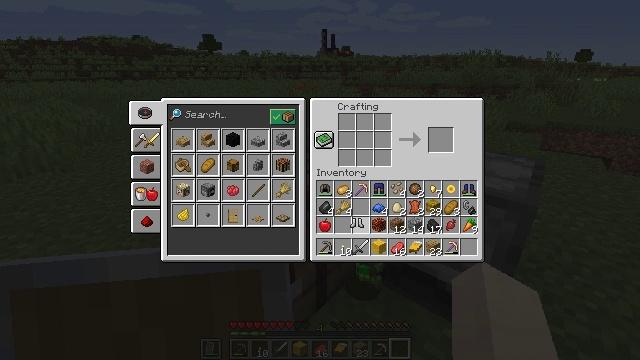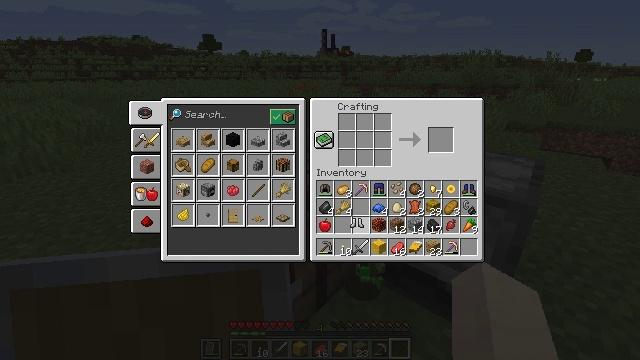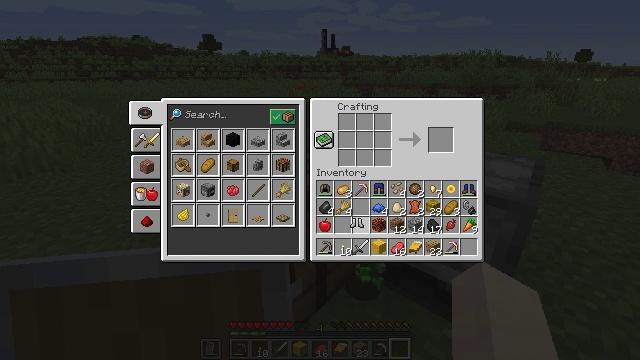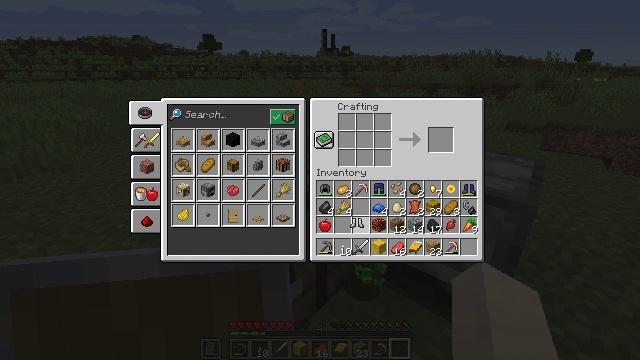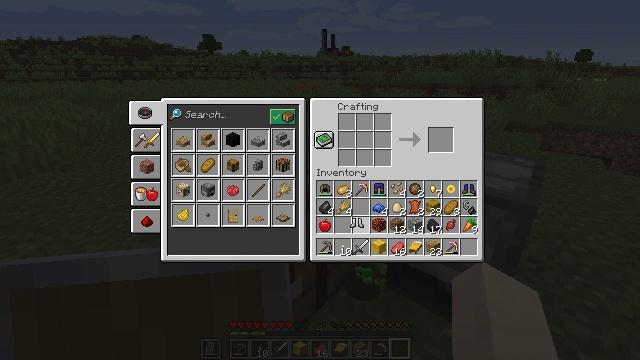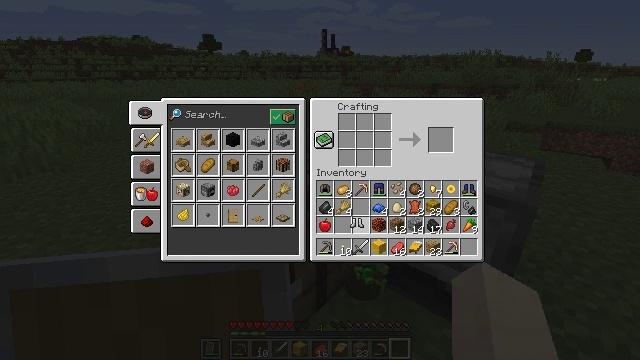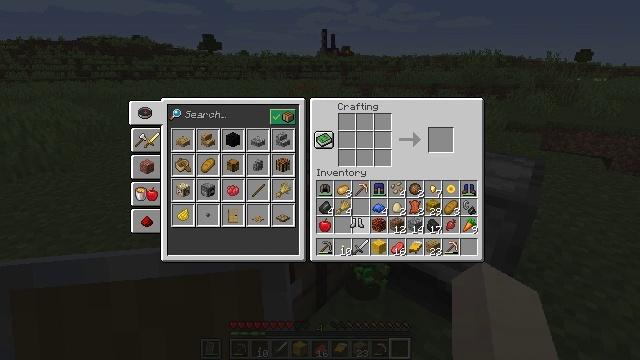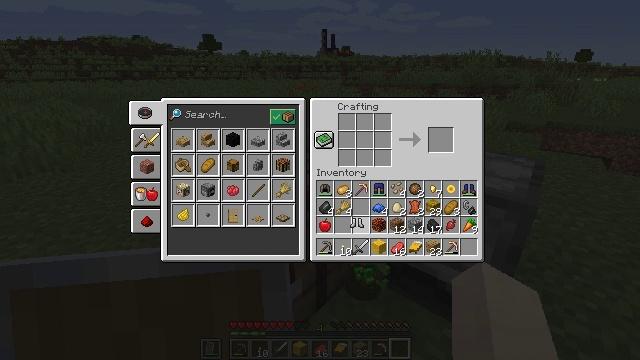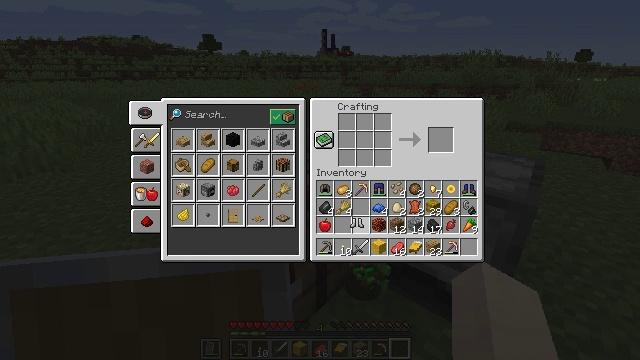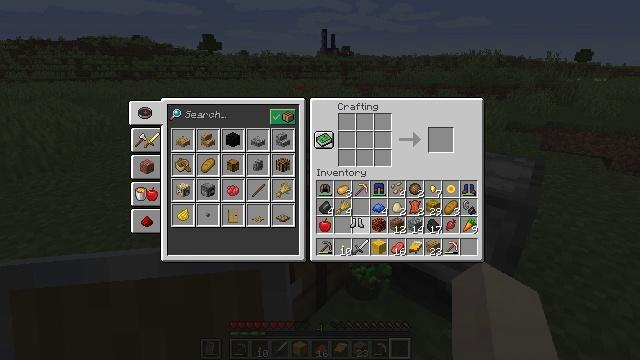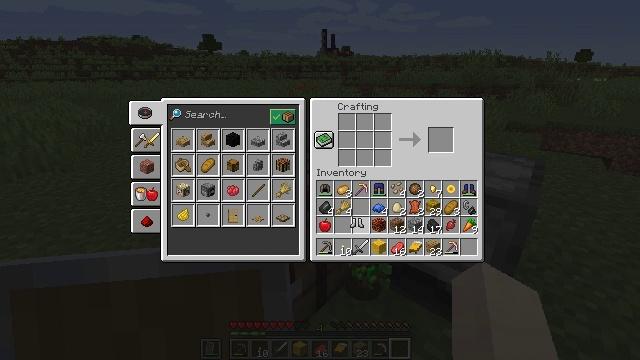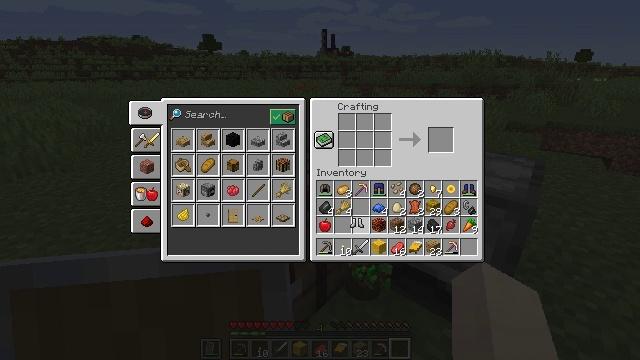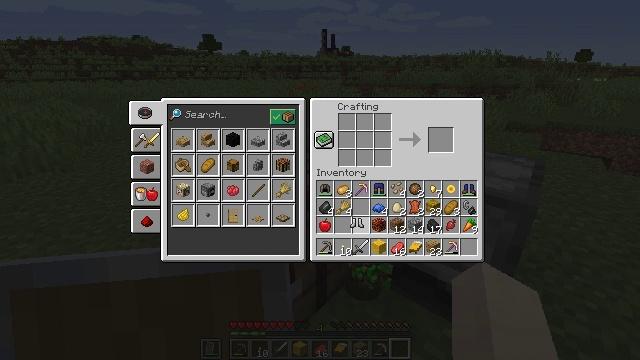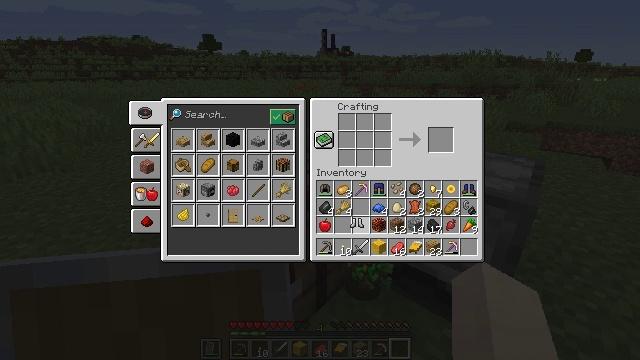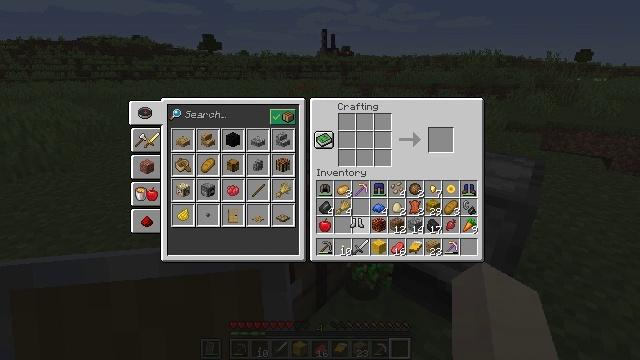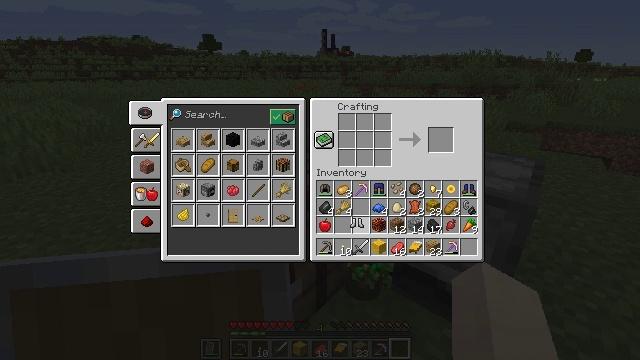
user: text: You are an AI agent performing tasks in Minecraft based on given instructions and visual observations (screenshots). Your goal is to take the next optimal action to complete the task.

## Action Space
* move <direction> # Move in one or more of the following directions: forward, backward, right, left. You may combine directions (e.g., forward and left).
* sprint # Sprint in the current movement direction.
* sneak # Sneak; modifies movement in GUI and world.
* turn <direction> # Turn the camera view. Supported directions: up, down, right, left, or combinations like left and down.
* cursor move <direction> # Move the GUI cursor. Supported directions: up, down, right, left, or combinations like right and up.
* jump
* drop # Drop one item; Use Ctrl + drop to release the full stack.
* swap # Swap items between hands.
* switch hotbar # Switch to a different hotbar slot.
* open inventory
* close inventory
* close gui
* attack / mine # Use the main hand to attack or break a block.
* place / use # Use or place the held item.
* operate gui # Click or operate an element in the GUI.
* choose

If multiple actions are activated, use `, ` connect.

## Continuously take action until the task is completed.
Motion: motion action
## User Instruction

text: Put back the crafting table.
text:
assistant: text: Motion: no_op
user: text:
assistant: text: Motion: no_op
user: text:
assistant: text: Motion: no_op
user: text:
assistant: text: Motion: no_op
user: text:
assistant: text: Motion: no_op
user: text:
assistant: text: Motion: no_op
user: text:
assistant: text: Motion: no_op
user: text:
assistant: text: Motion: no_op
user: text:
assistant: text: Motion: no_op
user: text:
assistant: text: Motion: no_op
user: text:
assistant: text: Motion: no_op
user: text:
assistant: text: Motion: no_op
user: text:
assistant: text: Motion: no_op
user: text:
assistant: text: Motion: no_op
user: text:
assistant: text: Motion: attack / mine
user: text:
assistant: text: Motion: attack / mine
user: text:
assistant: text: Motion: attack / mine
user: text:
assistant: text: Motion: no_op
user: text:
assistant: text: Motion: no_op
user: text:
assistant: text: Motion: no_op
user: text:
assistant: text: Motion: no_op
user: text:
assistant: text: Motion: no_op
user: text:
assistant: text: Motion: no_op
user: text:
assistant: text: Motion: no_op
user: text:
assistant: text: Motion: no_op
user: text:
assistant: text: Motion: no_op
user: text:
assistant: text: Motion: no_op
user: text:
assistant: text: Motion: no_op
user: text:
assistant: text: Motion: no_op
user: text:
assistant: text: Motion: no_op